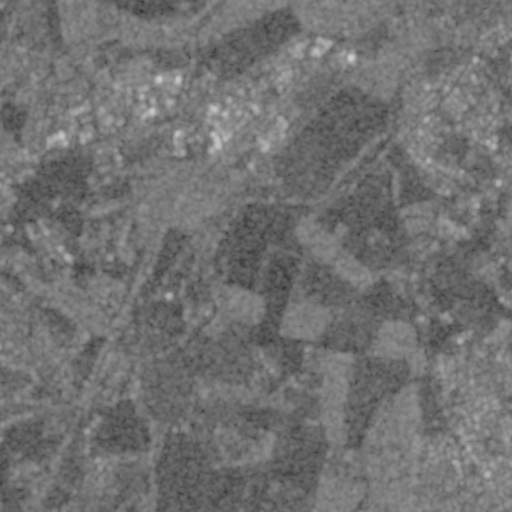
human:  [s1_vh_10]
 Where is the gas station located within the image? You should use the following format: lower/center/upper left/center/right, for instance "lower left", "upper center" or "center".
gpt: The gas station is located in the lower right of the image.
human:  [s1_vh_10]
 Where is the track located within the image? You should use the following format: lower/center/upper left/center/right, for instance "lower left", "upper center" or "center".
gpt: The track is located in the lower right of the image.
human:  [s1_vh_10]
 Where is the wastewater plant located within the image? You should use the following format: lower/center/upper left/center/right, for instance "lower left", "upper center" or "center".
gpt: The wastewater plant is located in the upper right of the image.
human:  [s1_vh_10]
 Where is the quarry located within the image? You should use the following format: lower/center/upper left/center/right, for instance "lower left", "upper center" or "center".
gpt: There is no quarry in the image.

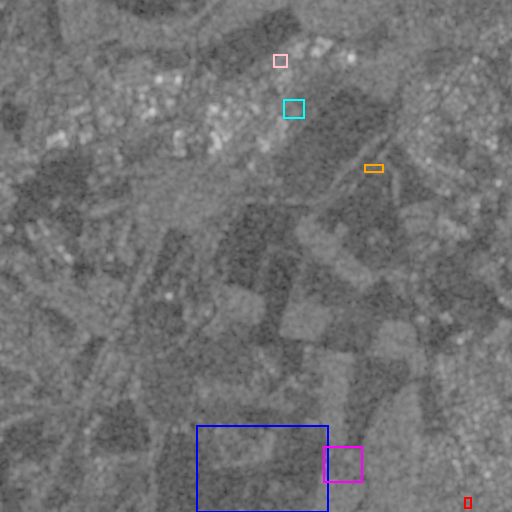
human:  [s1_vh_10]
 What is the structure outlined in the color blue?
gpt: The structure outlined in blue is a crop field.
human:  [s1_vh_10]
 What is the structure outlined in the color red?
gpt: The structure outlined in red is a gas station.
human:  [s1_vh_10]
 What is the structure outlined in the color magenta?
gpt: The structure outlined in magenta is a park.
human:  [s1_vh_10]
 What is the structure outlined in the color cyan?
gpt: The structure outlined in cyan is a parking lot.
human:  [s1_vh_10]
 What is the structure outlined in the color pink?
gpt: The structure outlined in pink is a power substation.
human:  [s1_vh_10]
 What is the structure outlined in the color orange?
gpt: The structure outlined in orange is a wastewater plant.
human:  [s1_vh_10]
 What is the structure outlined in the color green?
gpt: There is no green outline.